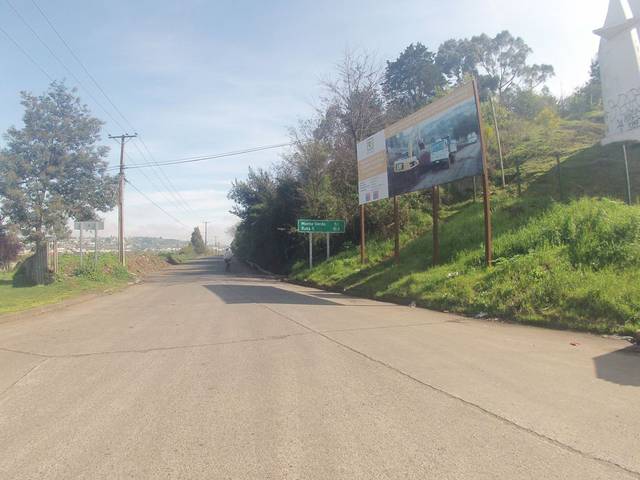
Region: Chile
Coordinates: -38.726, -72.598